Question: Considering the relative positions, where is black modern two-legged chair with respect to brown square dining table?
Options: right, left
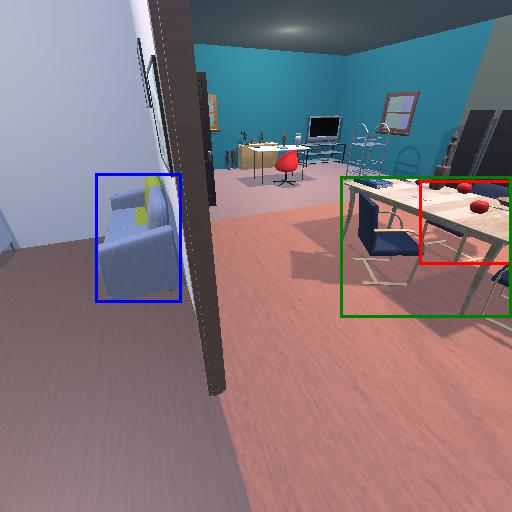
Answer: right